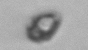
Label: Heterocapsa_rotundata